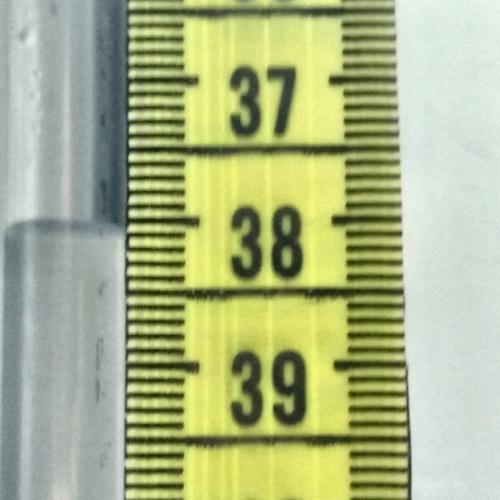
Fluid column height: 38.0 cm